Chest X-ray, AP view. Patient: 50 years old, sex M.
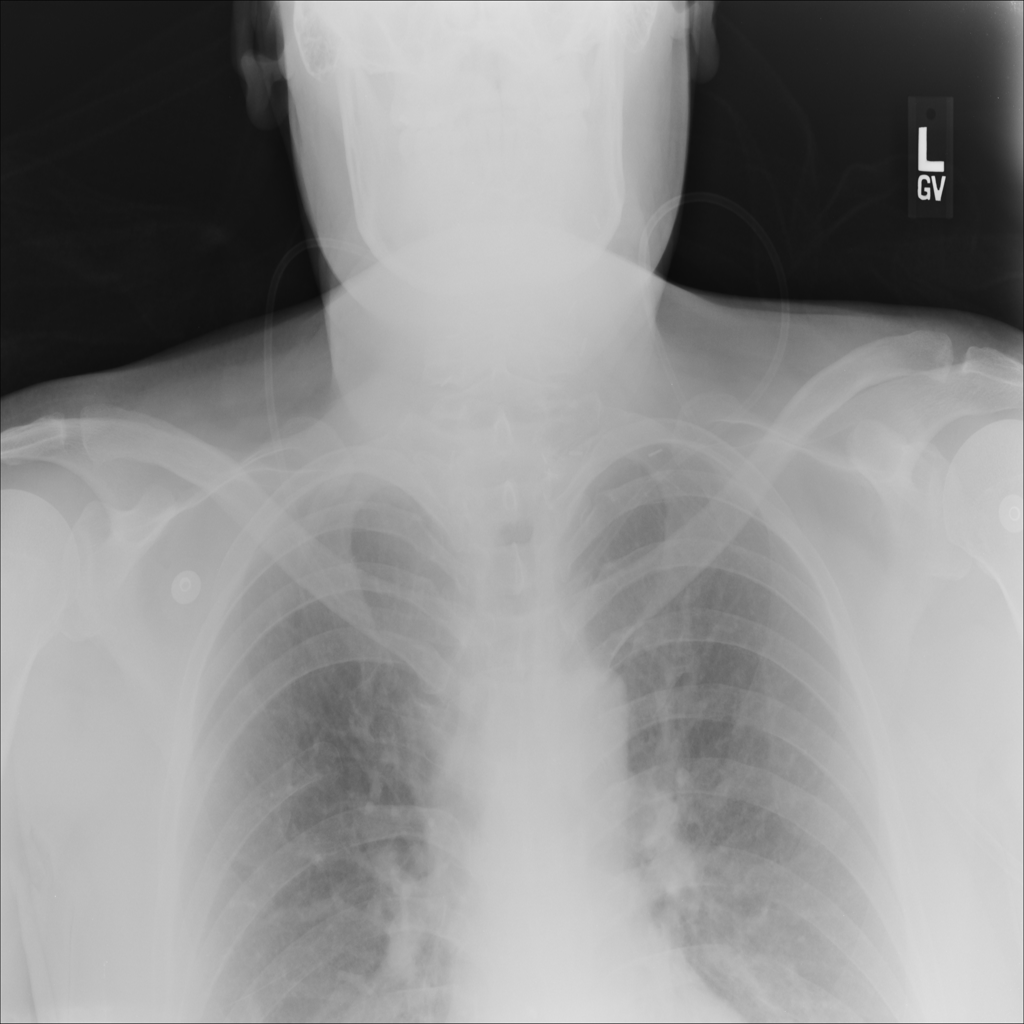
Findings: No Finding